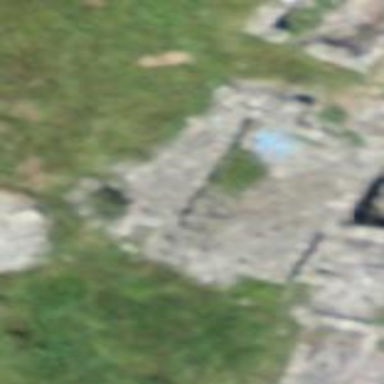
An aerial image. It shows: Historic building in ruins.